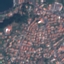
Land use / land cover: Residential